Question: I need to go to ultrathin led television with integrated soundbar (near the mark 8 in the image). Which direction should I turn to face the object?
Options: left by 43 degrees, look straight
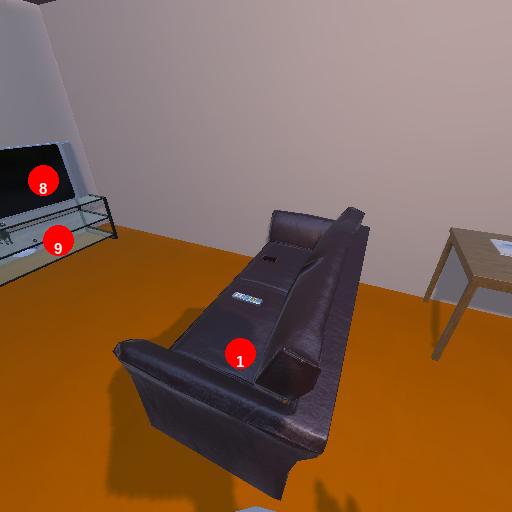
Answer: left by 43 degrees